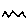
Label: zigzag